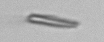
Label: fiber